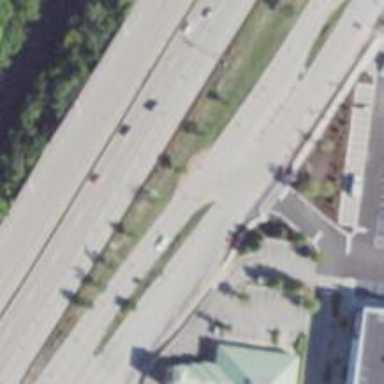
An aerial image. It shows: Secondary road with separate sidewalks.